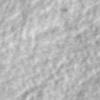
Label: no_change